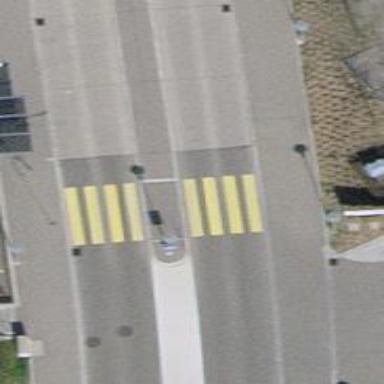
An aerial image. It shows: Uncontrolled zebra crossing with pedestrian island.